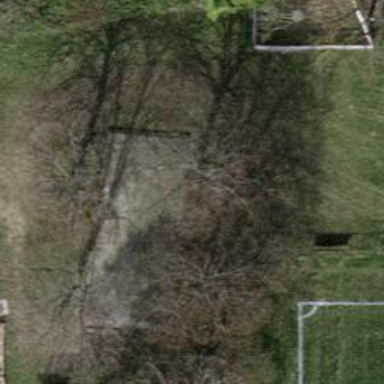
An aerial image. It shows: Evergreen needle-leaved tree.